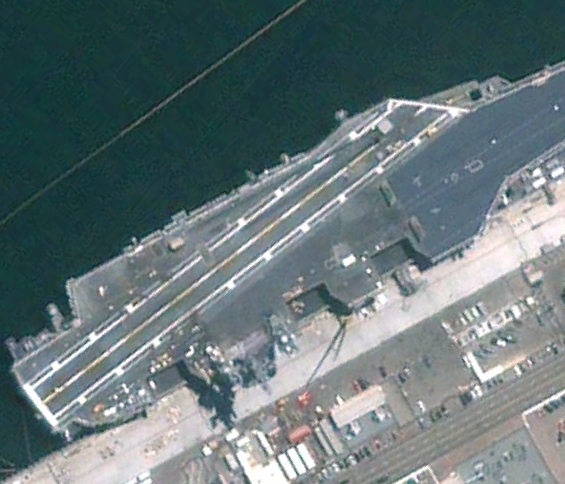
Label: aircraft_carrier